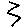
Label: zigzag